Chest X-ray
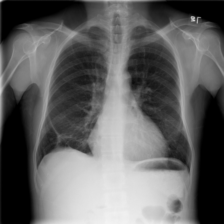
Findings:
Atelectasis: positive
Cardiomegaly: positive
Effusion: negative
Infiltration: negative
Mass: negative
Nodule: negative
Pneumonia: negative
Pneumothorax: negative
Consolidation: negative
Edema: negative
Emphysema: negative
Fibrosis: positive
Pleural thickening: positive
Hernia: negative